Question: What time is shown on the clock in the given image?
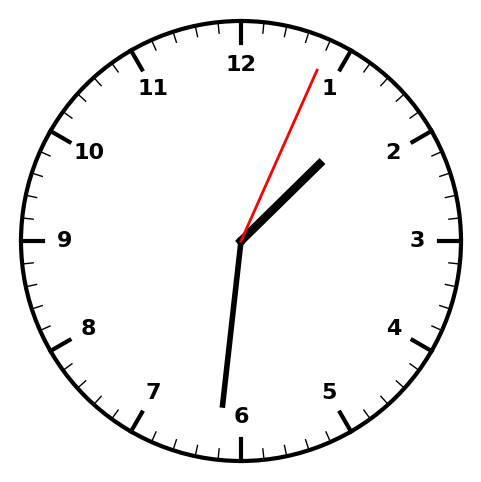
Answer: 01:31:04